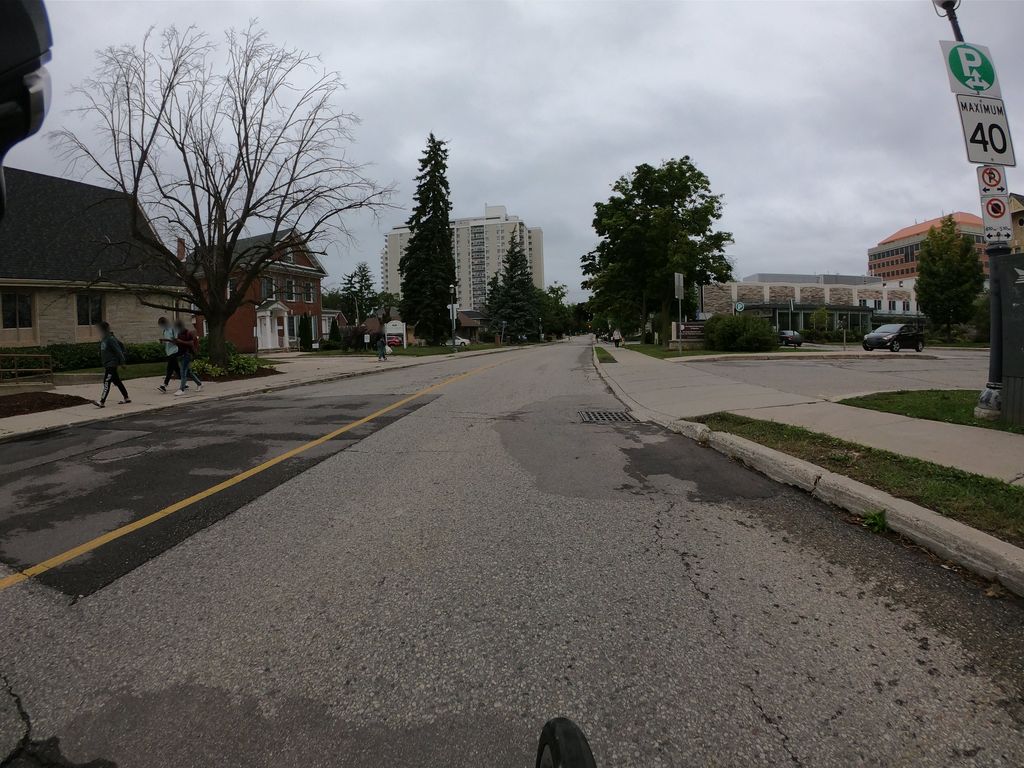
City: kitchener-waterloo